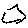
Label: hexagon